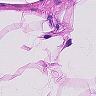
Metastatic tissue present: no